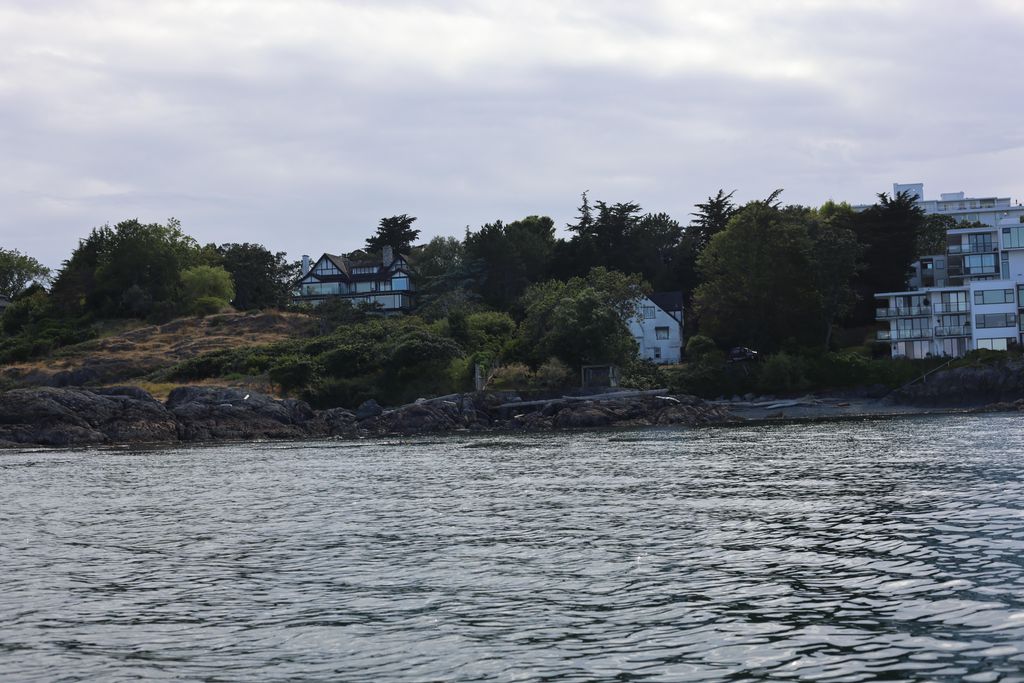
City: victoria